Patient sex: F
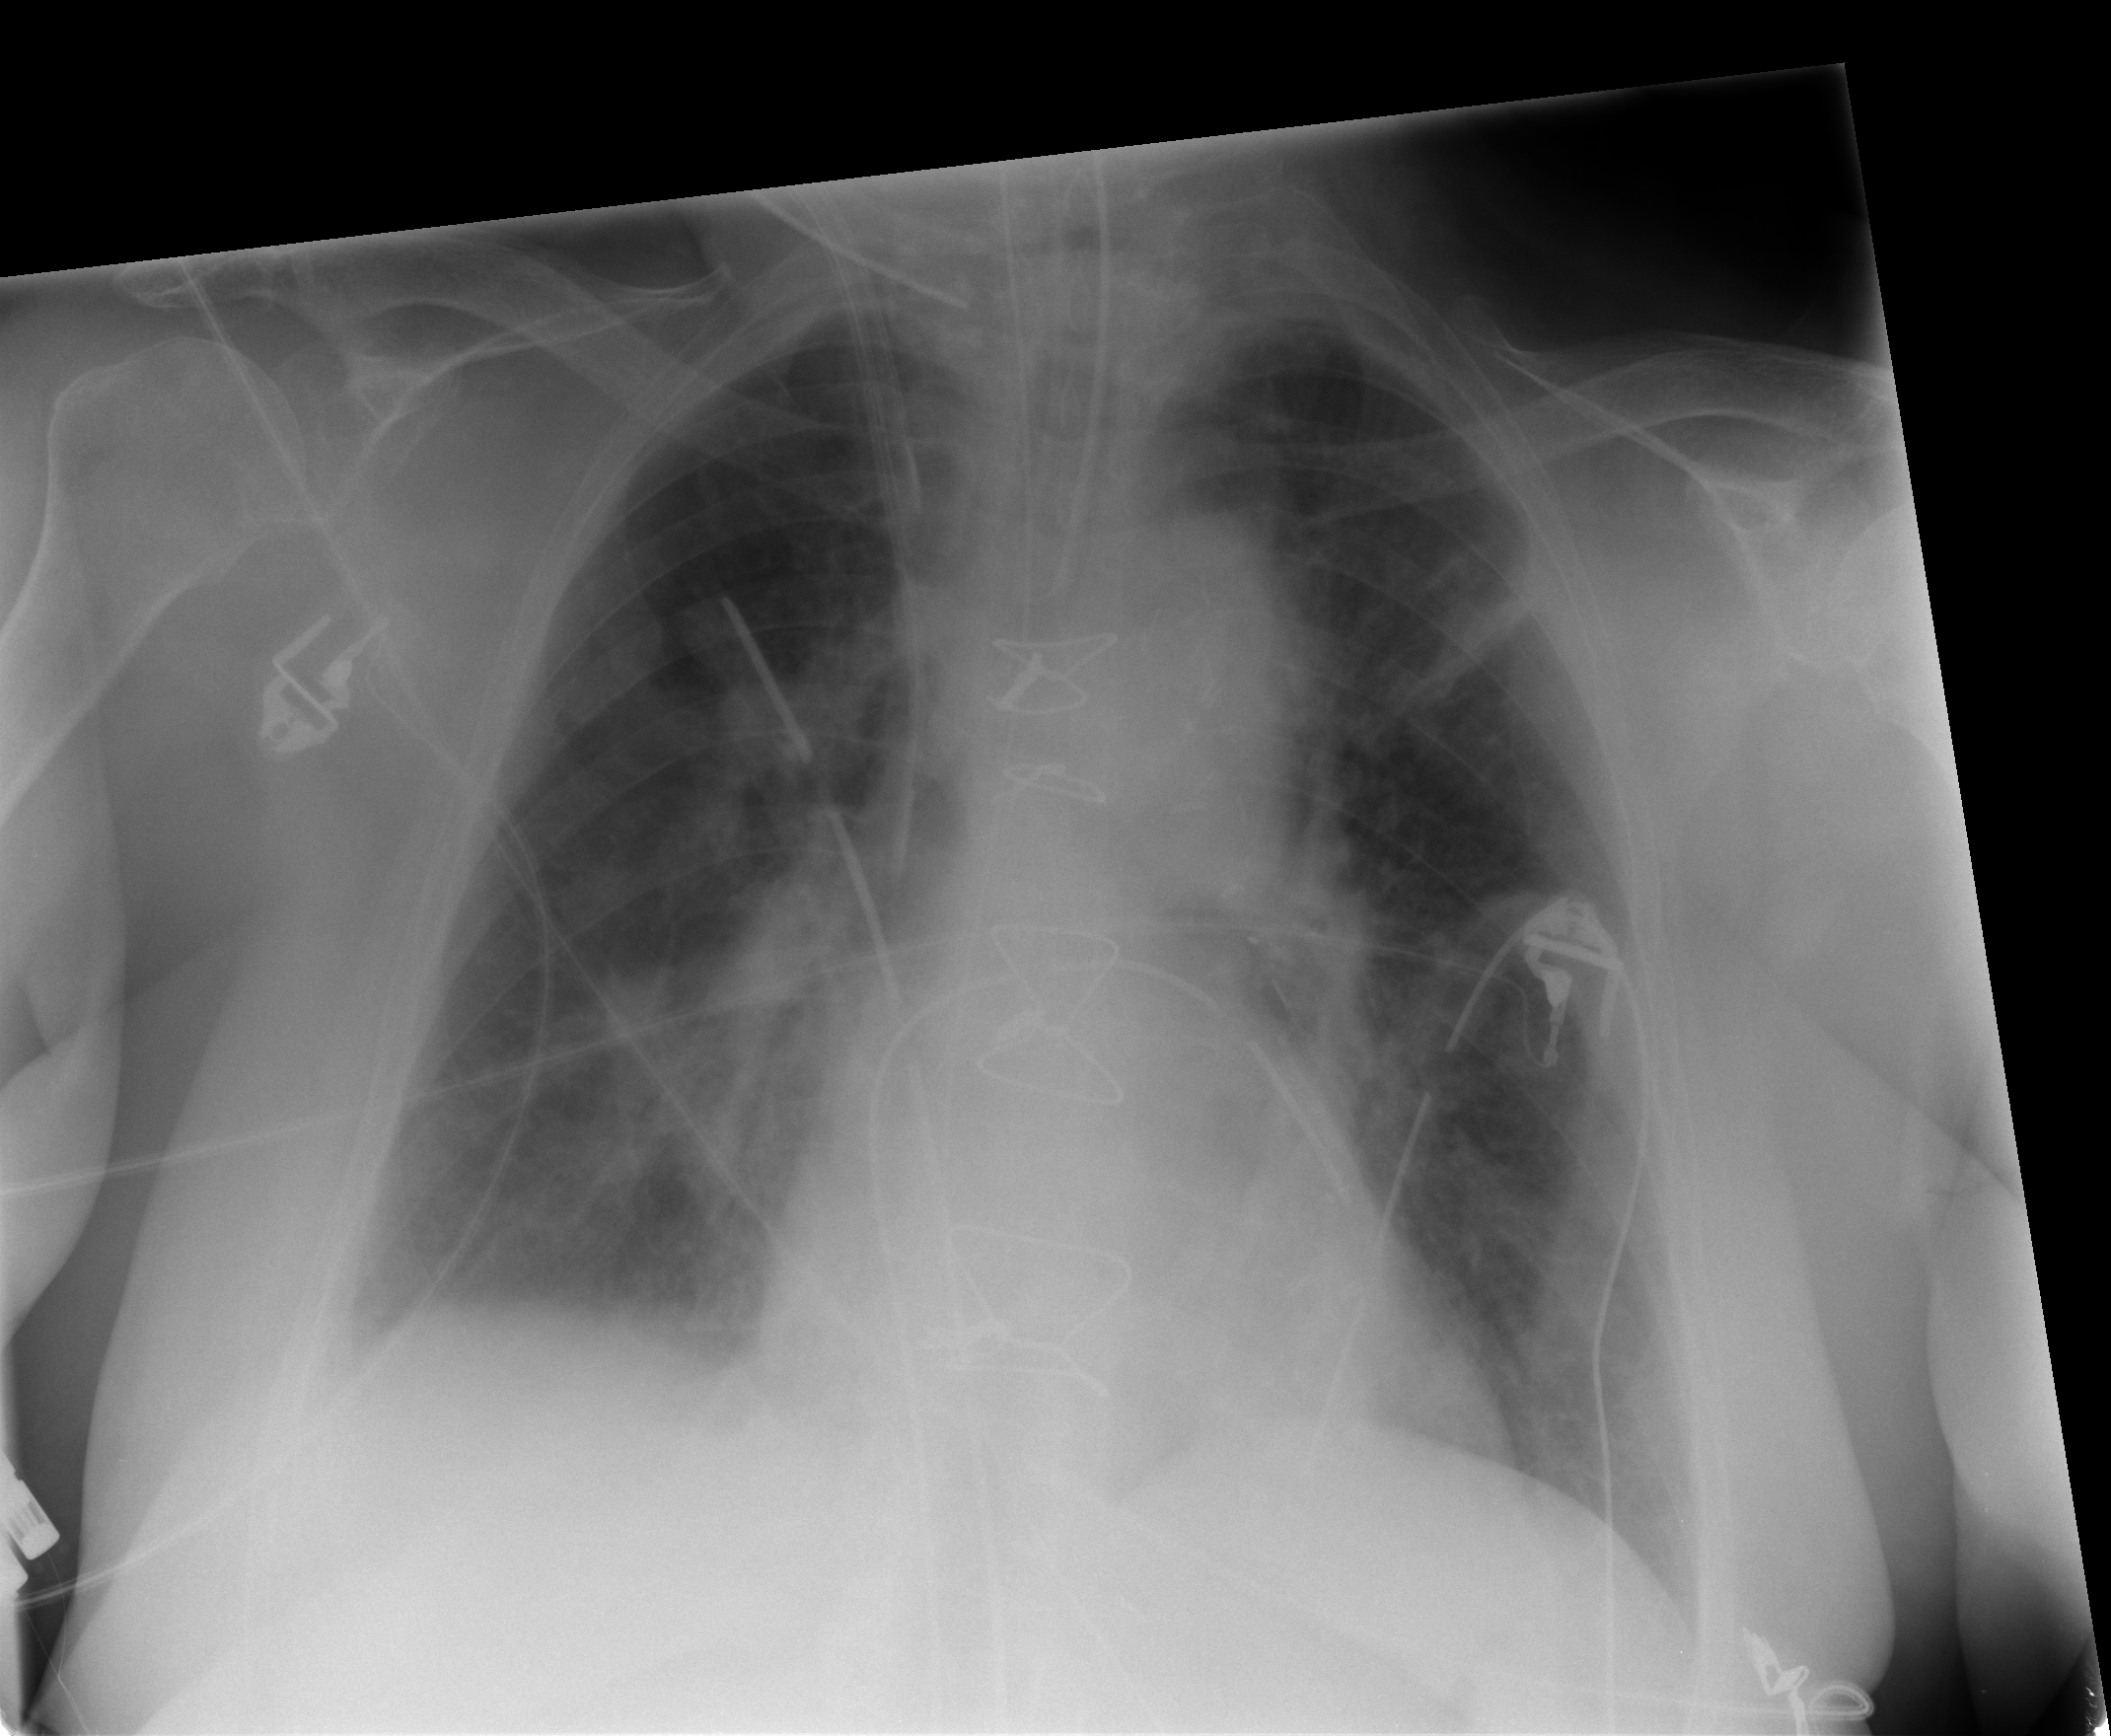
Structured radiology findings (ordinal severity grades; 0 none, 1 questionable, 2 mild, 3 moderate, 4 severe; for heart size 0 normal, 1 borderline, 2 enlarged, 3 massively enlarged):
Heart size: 1
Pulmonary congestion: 1
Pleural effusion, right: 1
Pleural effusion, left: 0
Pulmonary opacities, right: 1
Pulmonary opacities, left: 0
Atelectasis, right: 2
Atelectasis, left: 2